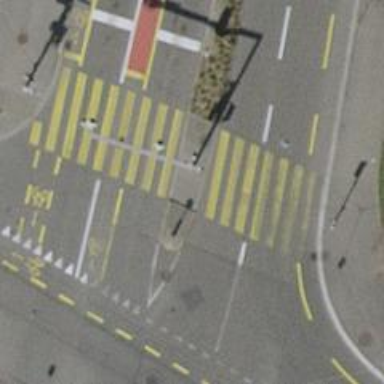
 there are traffic signals and zebra crossing."